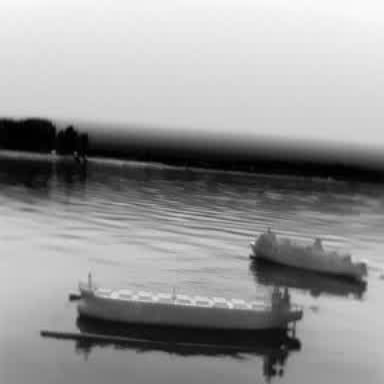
There is a liner in the infrared image.